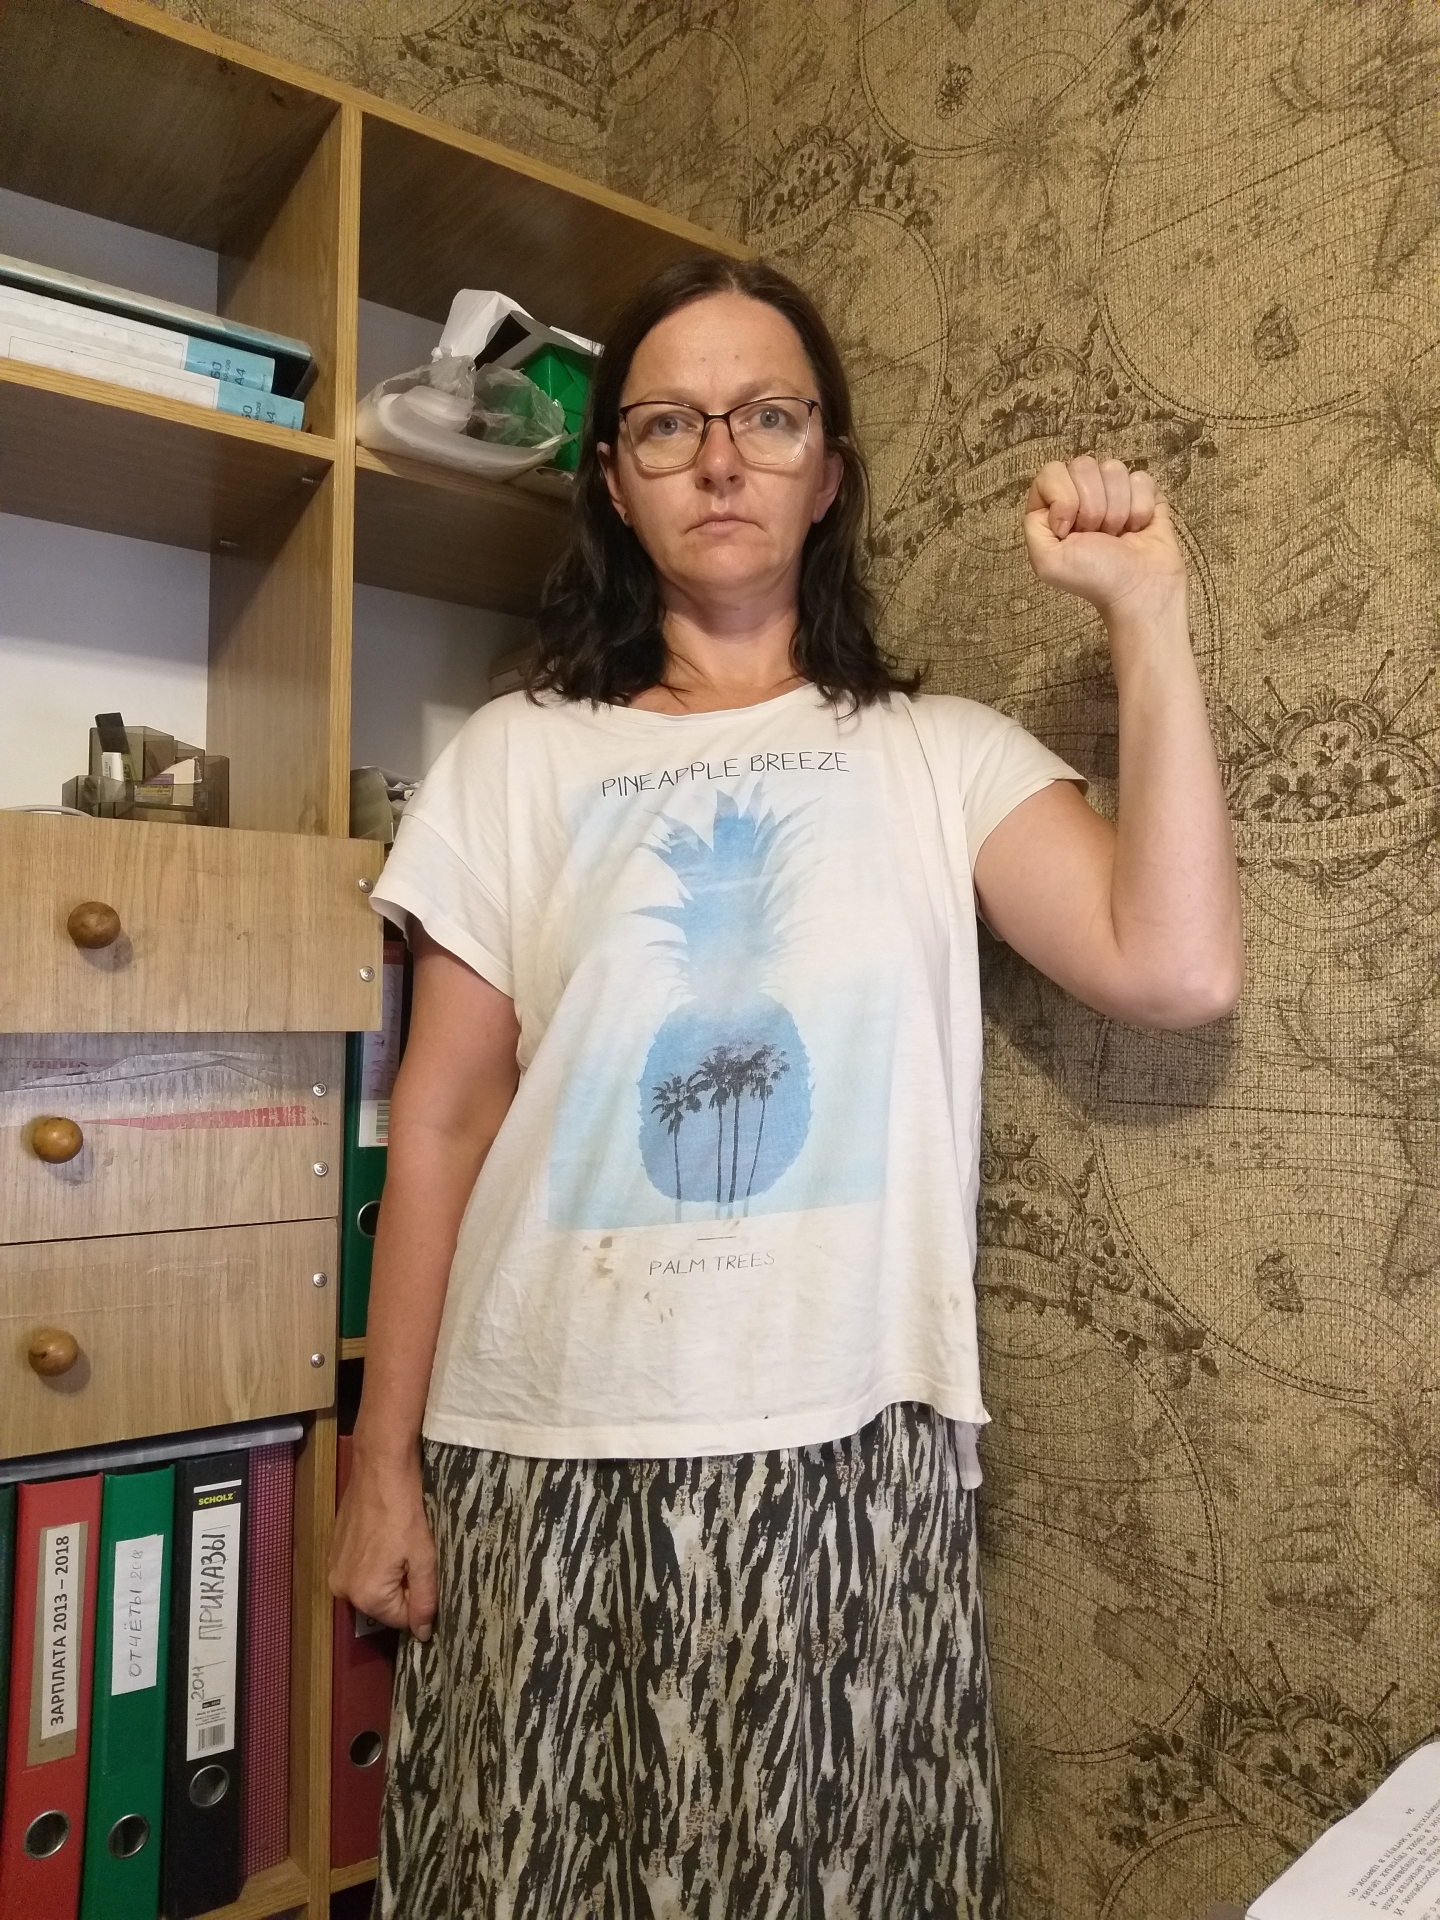
Label: clear